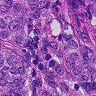
Metastatic tissue present: yes